Fundus camera: zeiss
Shooting center: fovea
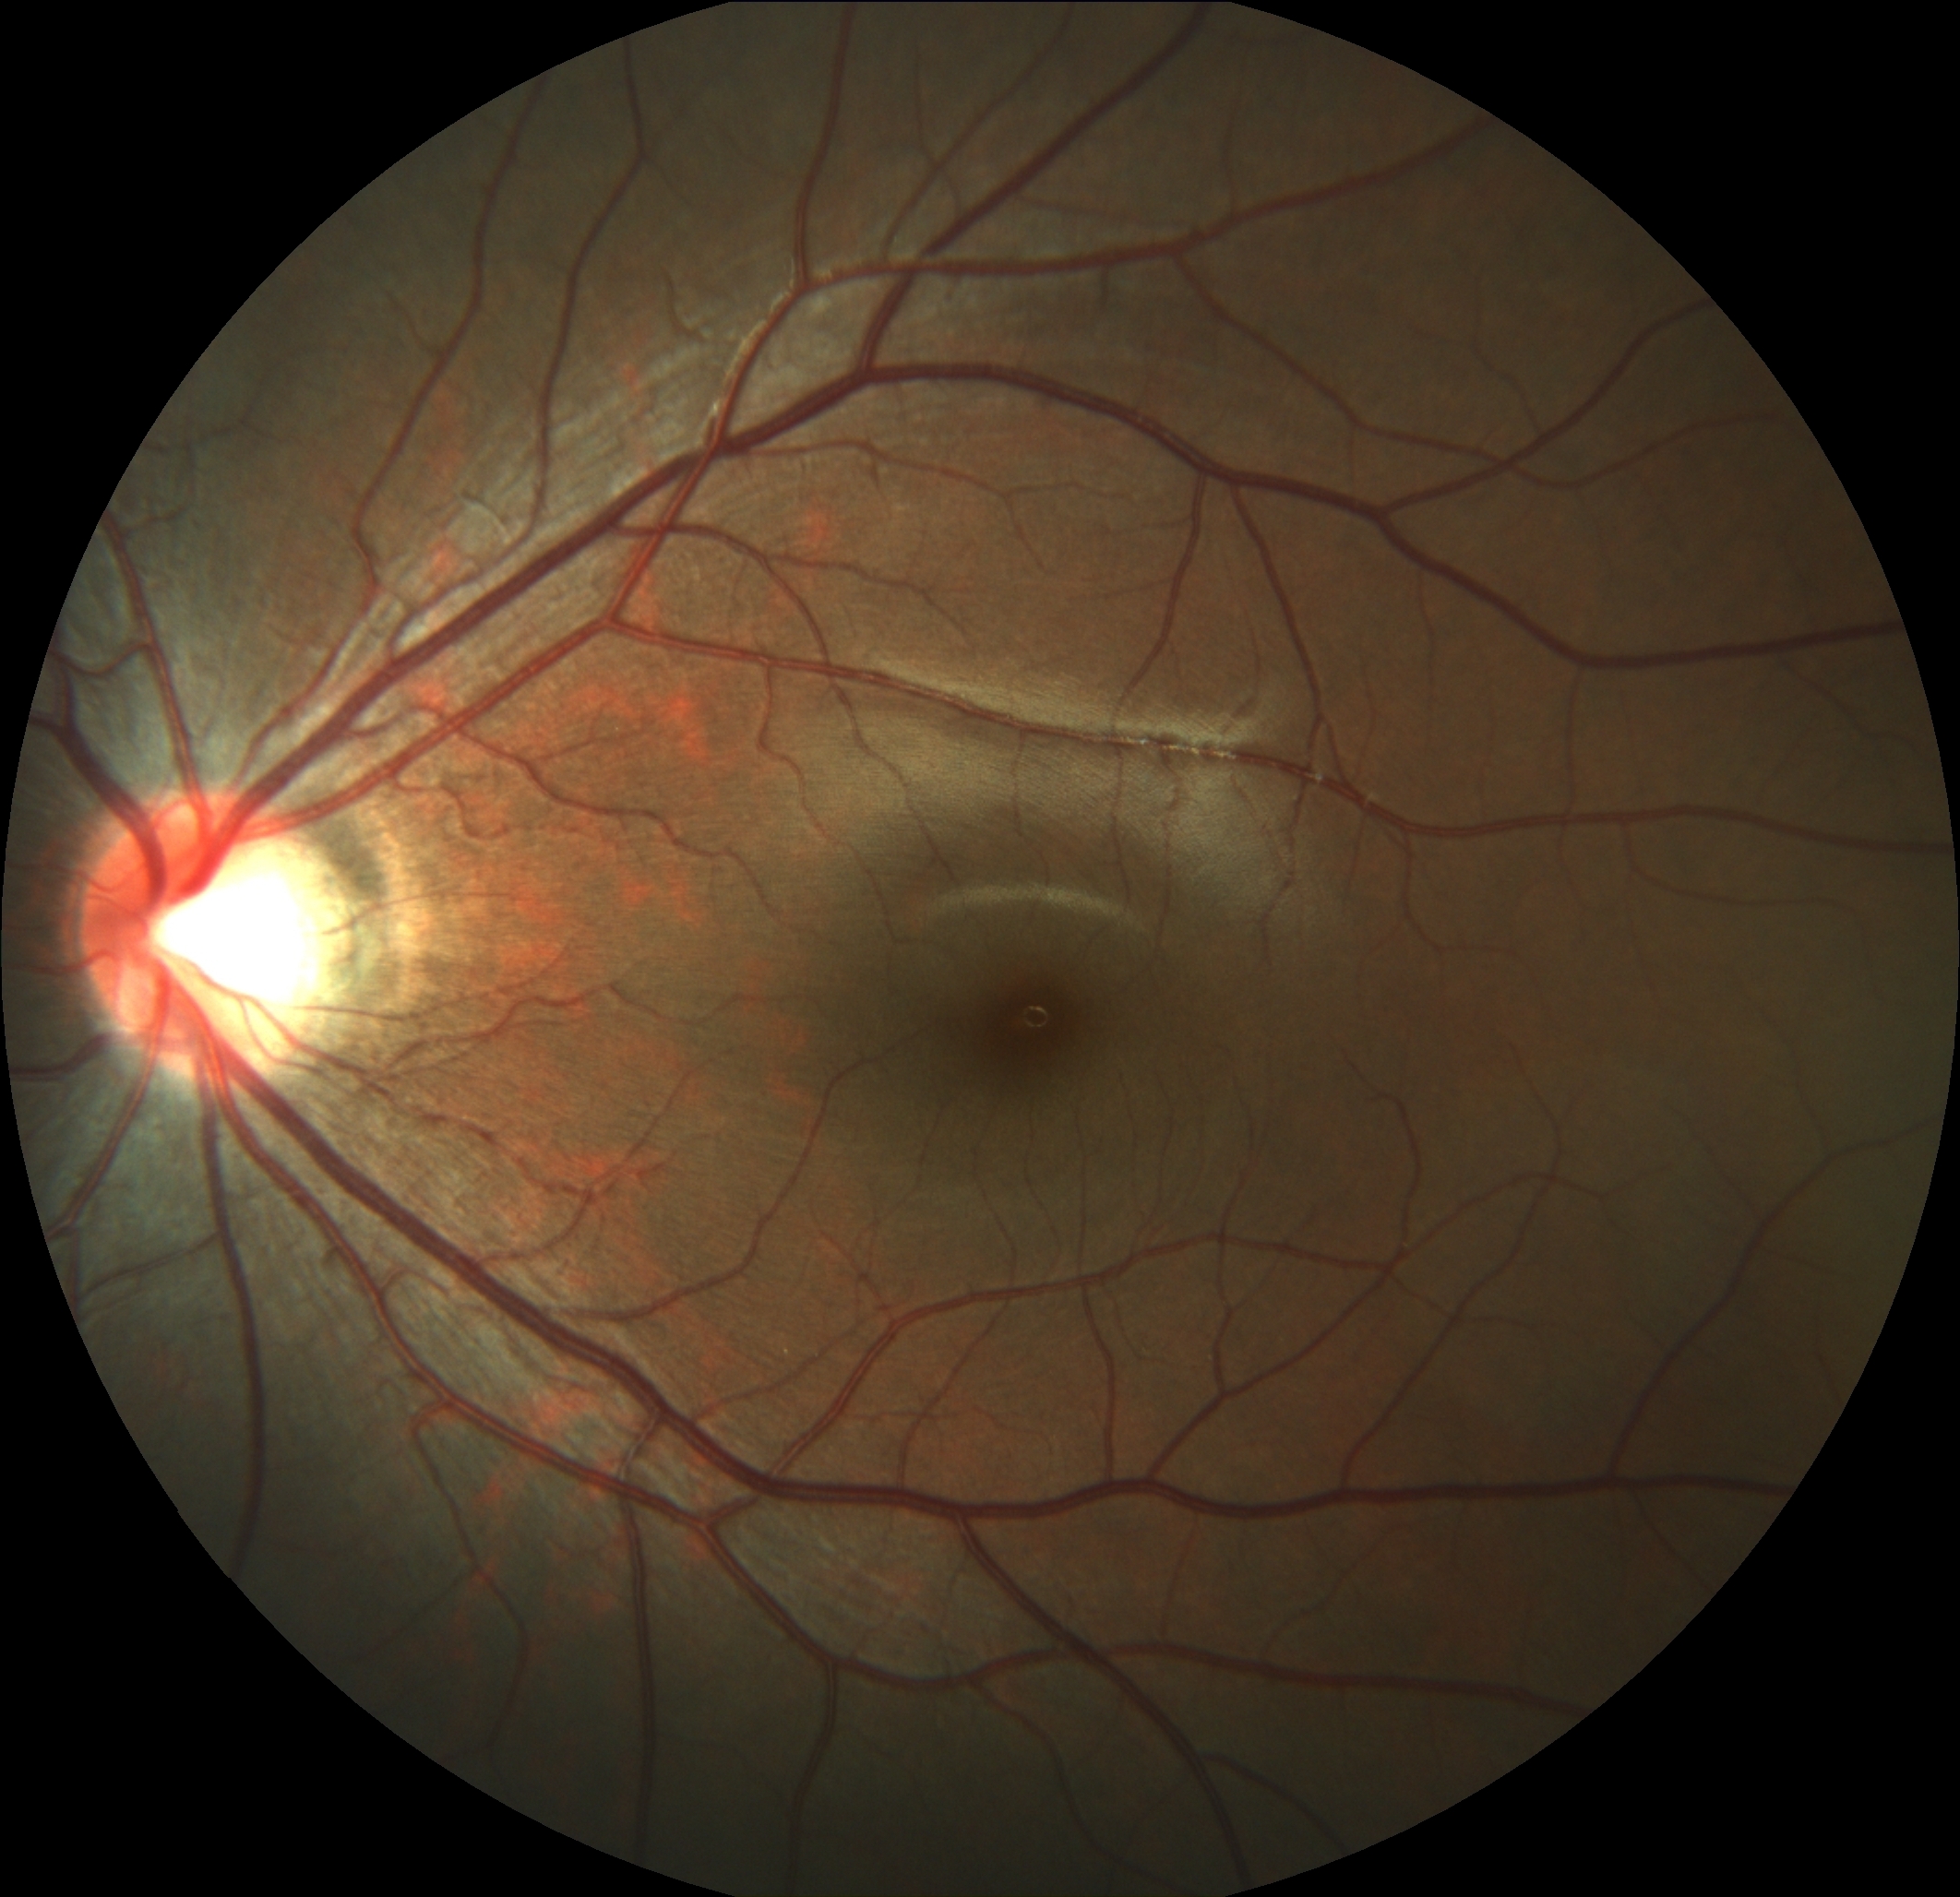
Pathologic myopia: no
Patchy retinal atrophy: present
Retinal detachment: absent